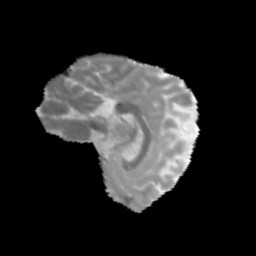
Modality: MD
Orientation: sagittal
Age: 12
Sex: male
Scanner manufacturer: siemens
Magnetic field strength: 3 T
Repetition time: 3.8 s
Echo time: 0.07 s